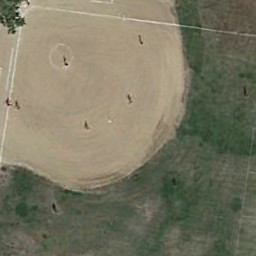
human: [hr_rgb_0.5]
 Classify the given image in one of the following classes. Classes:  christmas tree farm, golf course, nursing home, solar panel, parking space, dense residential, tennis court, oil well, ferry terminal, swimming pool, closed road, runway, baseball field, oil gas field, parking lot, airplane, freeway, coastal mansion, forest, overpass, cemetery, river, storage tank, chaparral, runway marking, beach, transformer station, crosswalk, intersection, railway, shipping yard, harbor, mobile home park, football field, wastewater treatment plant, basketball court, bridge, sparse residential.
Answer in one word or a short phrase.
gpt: baseball field